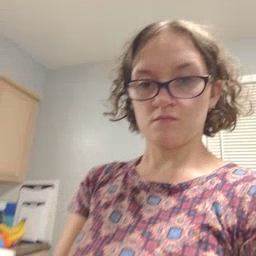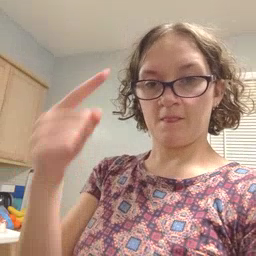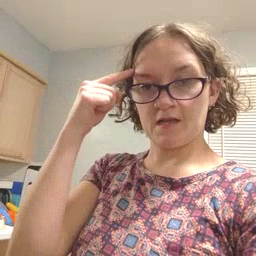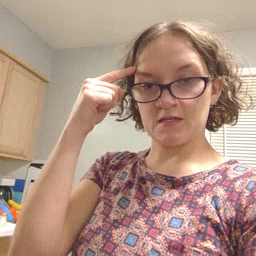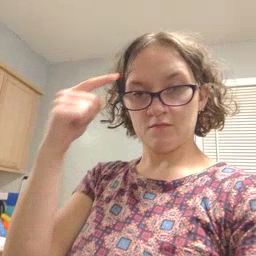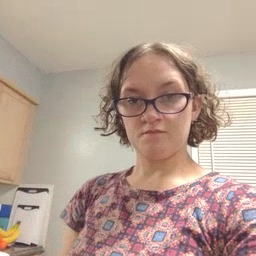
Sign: think